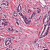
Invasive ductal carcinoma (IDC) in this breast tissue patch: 1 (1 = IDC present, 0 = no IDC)